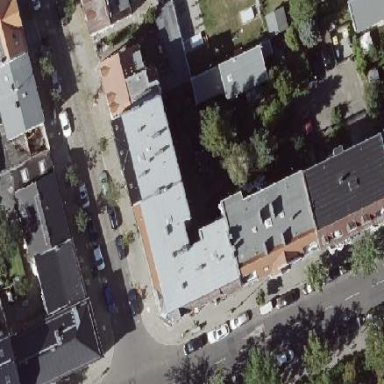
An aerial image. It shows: Light yellow apartment building with unique saltbox roof shape.